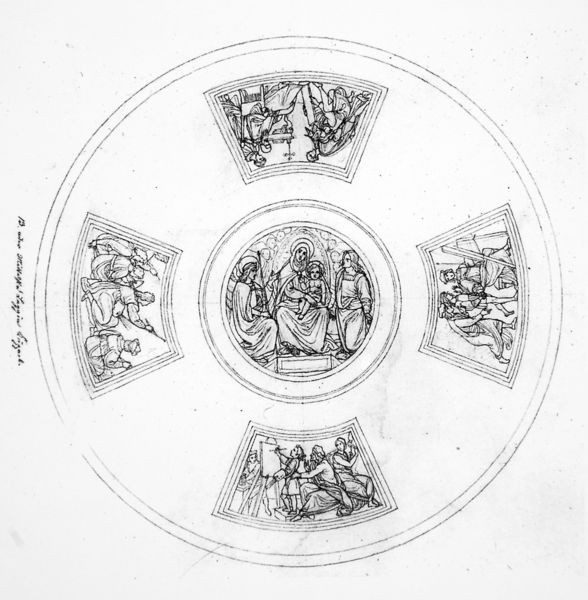
Titel: Raffael (Entwurfszeichnung für die Fresken in den Loggien der Alten Pinakothek - Kuppel der 13. Loggia)
Künstler: Peter Cornelius
Standort: München
Institution: Staatliche Graphische Sammlung
Schlagwörter: gott, gruppe, mann, weiß, menschen, fenster, frau, grau, schwarz, skizze, szene, zeichnung, alt, bibel, falten, geschichte, johannes, neues testament, rahmen, sockel, teller, fünf, gelehrte, signatur, felder, kirche, gewand, decke, drei, gewänder, kind, kreis, oval, rund, rundbild, tondo, turm, engel, schrift, bilder, papier, italien, grafik, linien, baby, rand, figuren, kuppel, thron, tafel, einfach, symmetrie, maler, staffelei, junge, zeigen, foto, vier, buch, kreuz, religion, dom, linie, symmetrisch, scheibe, druck, schwarz-weiß, künstler, seite, kreise, beschriftung, leinwand, bleistift, beten, gebet, entwurf, kunst, malen, pinsel, karton, heiligenschein, leben, hubi, glasfenster, rosette, zeichnen, christus, jesus, jesus christus, christlich, apsis, andacht, kapelle, plan, zentrum, könige, kassetten, kassettendecke, heilige, deckengemälde, fresko, medaille, lernen, stafflei, heilig, skizzen, maria, madonna, anbetung, gloriole, mutter gottes, hirten, szenen, sakral, ränder, ikone, handschrift, christi, josef, joseph, krippe, rondell, vorzeichnung, heilige familie, jesuskind, paln, cortona, vierpass, maria mit kind, siten, verehren, lehren, deckenfresko, stationen, schrifft, fürbitte, vierteilig, bibelszenen, drei könige, jesusknabe, deckenbild, chrustentum, kreissegmente, kuppelbild, piöger, sedes sapientiae, vorszizze, disegno, drei weise, steffelei, 1500, 5, saisonen, schwarz-wei, hjohannes, johanes